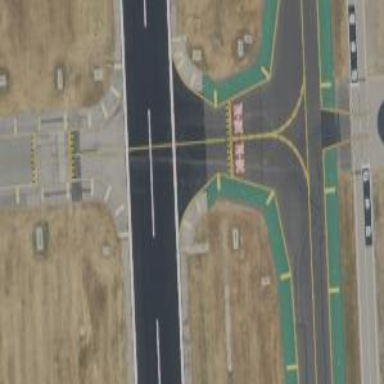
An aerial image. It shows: Image of taxiway at airport.